Brain MRI, t2w sequence, axial 2D slice.
Patient: age 35, sex F, weight 95 kg, height 1.95 m
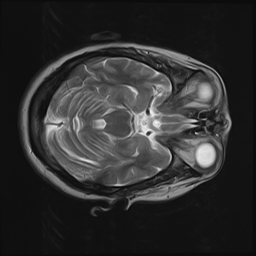